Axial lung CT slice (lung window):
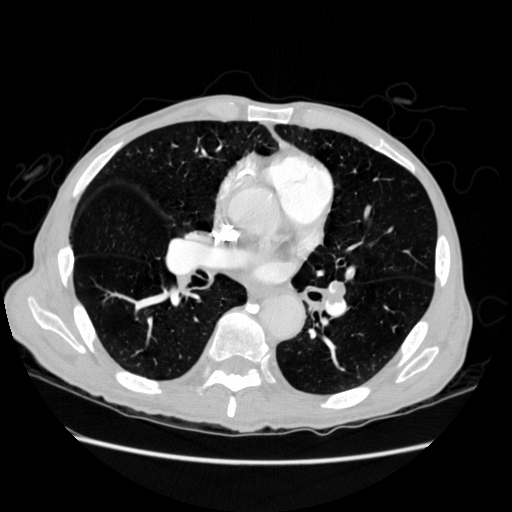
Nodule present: no